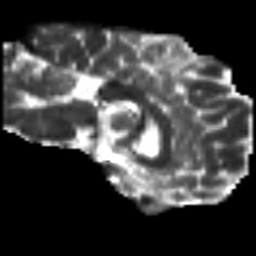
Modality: T2w
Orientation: sagittal
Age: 47
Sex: male
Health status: ill
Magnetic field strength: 3 T
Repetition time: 9 s
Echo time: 0.093 s